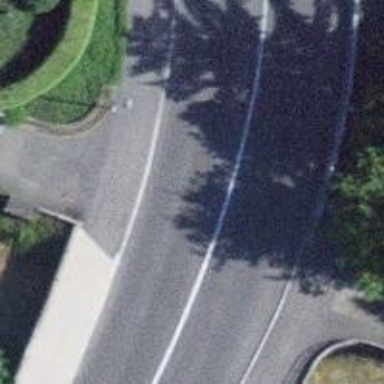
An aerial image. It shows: Primary highway bridge with dedicated lane for cyclists on both sides.